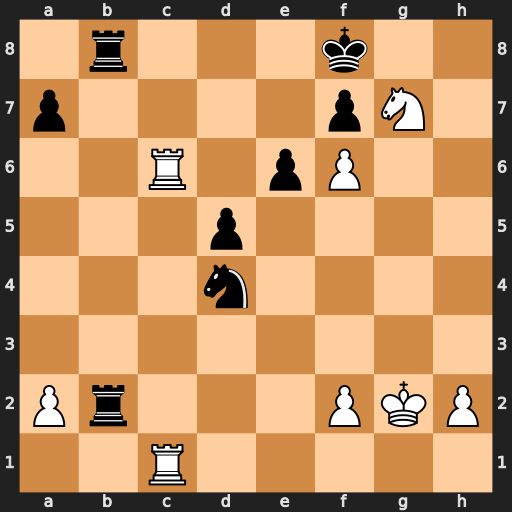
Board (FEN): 1r3k2/p4pN1/2R1pP2/3p4/3n4/8/Pr3PKP/2R5
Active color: w
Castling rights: -
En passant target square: -
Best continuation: Rc8+ Rxc8 Rxc8#